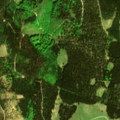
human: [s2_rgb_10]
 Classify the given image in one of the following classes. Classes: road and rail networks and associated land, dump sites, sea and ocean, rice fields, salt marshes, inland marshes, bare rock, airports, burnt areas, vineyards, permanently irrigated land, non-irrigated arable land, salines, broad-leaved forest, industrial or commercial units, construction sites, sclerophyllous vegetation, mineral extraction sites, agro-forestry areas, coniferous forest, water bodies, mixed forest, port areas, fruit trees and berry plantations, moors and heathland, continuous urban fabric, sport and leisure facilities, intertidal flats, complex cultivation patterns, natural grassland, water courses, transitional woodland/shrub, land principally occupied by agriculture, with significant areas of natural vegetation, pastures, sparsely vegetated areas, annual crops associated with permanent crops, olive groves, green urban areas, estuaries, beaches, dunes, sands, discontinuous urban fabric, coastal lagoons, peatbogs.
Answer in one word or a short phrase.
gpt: broad-leaved forest, coniferous forest, mixed forest, transitional woodland/shrub